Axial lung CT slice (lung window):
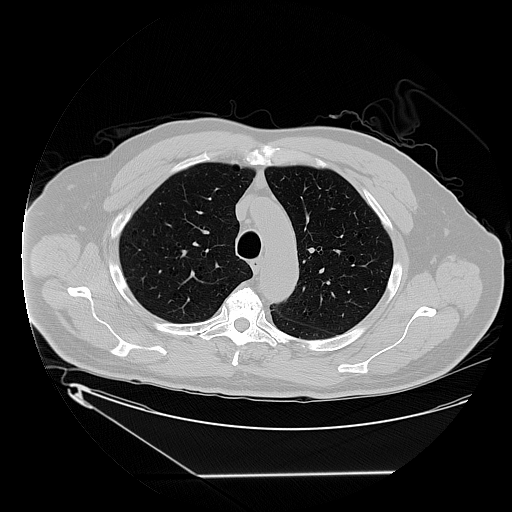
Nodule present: no